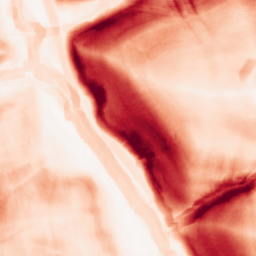
Category: morphological
Decomposition family: morphological_gradient
Decomposition parameters: size: 10
shape: square
Upsampling method: bicubic
Upsampling parameters: scale: 4
Upsampling scale: 4